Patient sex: M
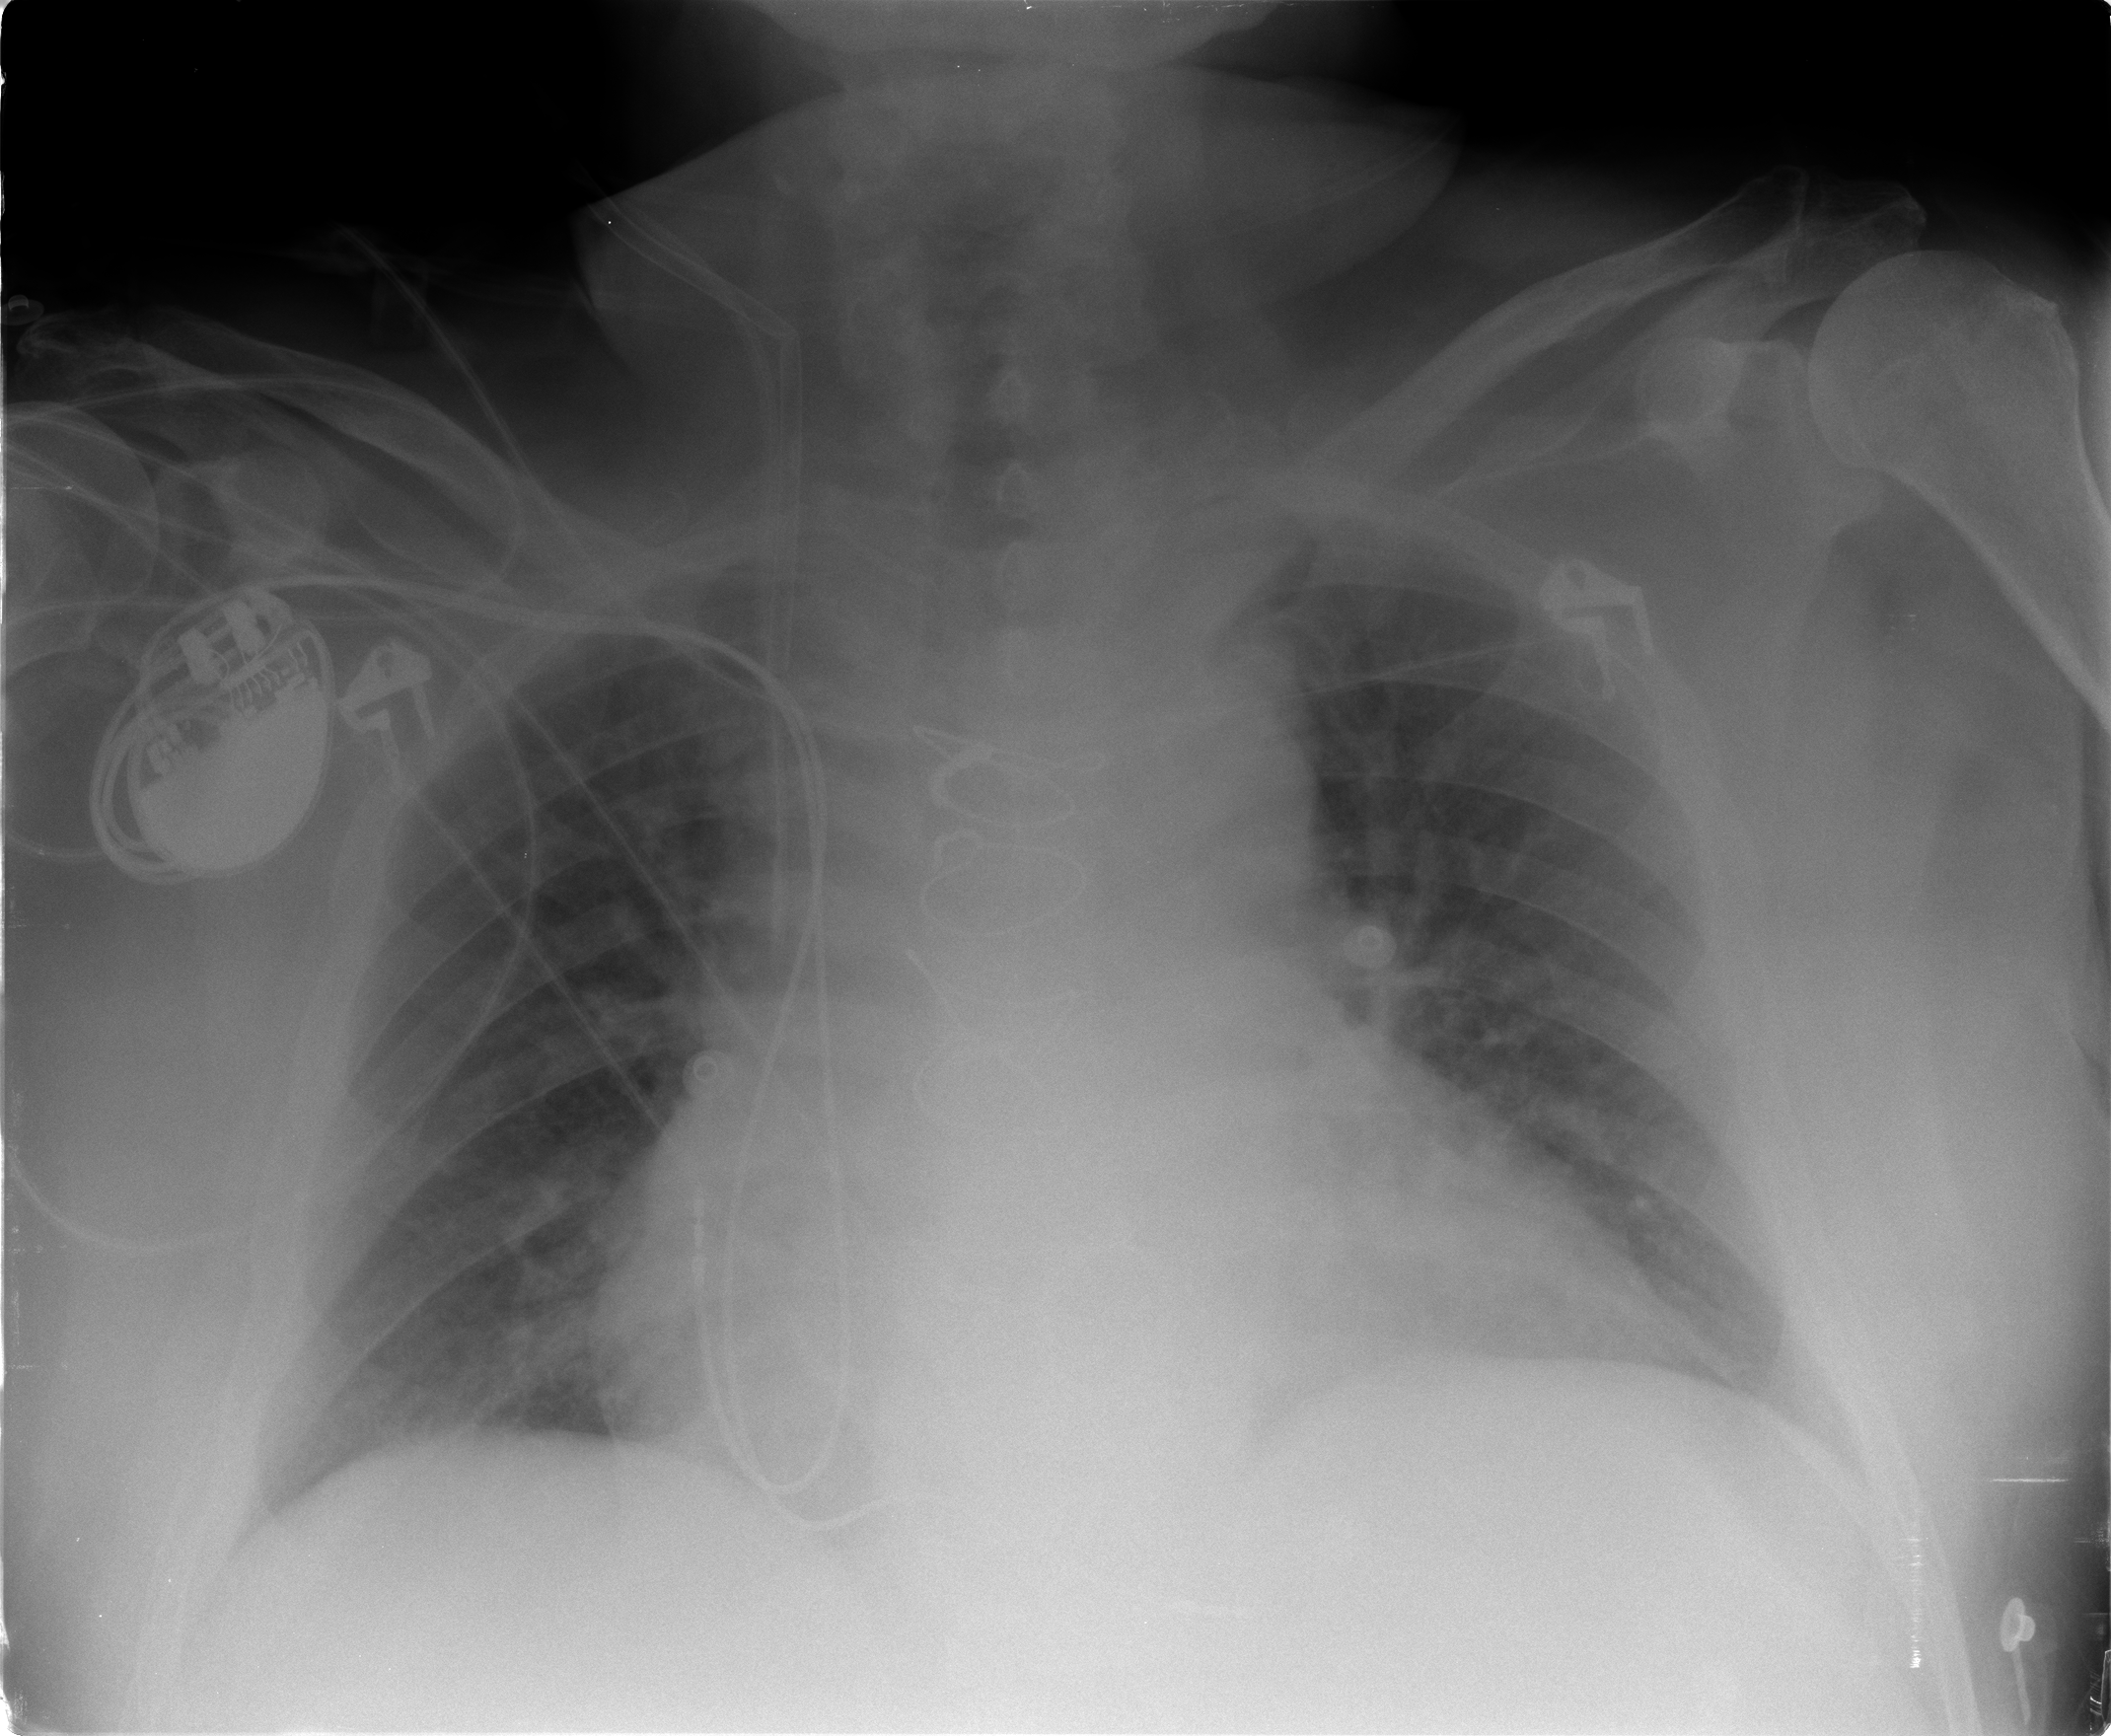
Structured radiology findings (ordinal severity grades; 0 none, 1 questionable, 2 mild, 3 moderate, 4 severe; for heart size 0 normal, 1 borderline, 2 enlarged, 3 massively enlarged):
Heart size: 2
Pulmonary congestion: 1
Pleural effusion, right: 0
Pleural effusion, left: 0
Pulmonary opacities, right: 0
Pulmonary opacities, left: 0
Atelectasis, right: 0
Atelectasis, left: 0